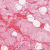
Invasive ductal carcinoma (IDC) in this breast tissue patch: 0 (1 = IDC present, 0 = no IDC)